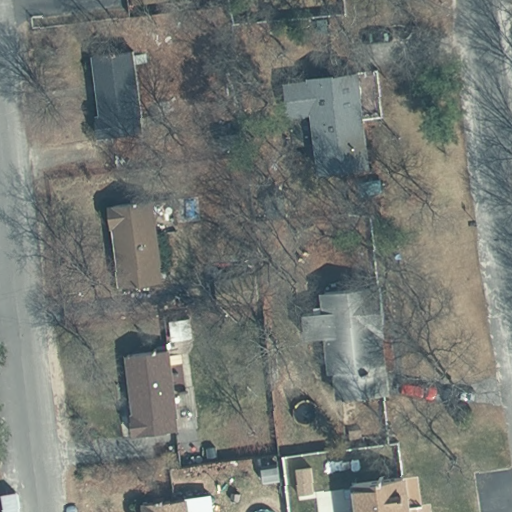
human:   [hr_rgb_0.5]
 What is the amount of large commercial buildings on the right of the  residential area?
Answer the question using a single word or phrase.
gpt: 0

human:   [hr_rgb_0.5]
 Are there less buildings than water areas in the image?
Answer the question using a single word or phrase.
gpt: no

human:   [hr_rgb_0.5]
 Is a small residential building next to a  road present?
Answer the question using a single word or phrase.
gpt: no

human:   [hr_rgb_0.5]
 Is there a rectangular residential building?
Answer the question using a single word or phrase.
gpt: yes

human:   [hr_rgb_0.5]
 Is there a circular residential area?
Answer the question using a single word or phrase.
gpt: no

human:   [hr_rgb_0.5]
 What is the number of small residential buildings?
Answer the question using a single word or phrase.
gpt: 0

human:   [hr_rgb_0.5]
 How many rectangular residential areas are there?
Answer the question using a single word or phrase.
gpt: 1

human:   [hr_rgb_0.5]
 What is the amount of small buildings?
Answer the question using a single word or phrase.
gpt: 1

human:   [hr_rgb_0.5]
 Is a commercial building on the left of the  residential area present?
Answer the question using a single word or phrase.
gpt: no

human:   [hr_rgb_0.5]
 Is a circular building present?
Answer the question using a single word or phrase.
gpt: no

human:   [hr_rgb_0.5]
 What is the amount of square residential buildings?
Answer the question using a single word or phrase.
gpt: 0

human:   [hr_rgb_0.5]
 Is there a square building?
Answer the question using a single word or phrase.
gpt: no

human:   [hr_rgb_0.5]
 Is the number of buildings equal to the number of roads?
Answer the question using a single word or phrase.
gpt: no

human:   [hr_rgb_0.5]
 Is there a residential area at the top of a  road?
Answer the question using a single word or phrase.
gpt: yes

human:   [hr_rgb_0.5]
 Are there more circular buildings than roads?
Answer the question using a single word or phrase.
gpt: no

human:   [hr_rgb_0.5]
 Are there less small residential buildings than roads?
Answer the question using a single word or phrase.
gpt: yes

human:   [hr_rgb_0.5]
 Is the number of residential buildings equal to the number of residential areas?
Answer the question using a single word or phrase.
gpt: no

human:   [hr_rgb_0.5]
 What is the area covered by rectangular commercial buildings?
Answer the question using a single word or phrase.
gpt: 0m2

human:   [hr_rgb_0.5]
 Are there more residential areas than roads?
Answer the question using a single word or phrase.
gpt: no

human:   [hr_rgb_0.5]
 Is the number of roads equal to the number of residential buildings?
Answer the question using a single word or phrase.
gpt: no

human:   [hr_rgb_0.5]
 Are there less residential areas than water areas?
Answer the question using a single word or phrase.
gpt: no

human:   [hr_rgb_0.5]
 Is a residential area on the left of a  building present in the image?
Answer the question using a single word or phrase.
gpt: no

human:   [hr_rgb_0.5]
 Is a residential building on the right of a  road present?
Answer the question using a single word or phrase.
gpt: yes

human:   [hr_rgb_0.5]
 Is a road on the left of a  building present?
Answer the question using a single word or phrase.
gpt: yes

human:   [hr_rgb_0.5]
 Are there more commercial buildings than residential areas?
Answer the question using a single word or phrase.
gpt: no

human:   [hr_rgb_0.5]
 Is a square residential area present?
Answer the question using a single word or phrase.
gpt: no

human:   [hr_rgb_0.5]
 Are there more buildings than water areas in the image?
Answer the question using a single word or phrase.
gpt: yes

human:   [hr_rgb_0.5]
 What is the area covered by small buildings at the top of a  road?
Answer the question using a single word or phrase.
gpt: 0m2

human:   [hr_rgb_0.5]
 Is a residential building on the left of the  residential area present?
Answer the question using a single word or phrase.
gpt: yes

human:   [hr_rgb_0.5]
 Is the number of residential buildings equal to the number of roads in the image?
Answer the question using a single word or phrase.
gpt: no

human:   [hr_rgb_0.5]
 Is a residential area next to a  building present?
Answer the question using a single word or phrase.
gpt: yes

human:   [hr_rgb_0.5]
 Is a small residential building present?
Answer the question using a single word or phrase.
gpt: no

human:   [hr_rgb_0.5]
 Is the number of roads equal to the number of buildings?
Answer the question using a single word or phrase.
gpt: no

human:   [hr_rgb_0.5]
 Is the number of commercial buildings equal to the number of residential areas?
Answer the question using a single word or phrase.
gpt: no

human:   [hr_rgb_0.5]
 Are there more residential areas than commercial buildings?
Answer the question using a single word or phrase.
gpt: yes

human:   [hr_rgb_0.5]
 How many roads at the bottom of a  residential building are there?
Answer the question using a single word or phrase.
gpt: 0